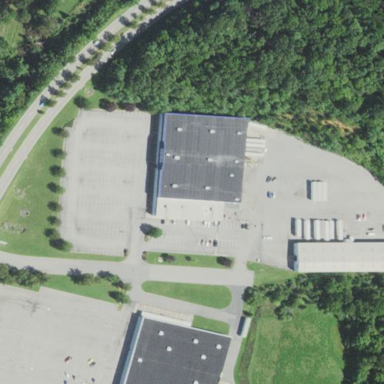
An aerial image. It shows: Warehouse building.